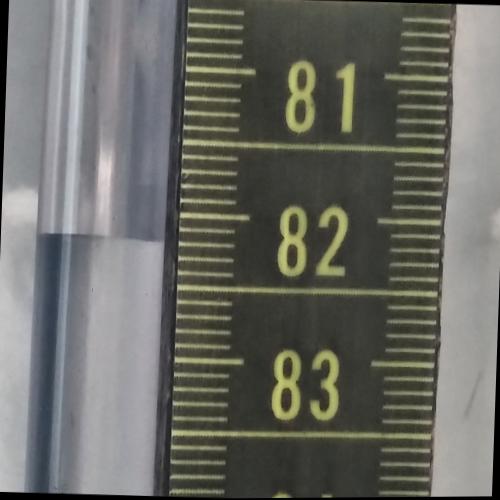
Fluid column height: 82.2 cm